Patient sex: M
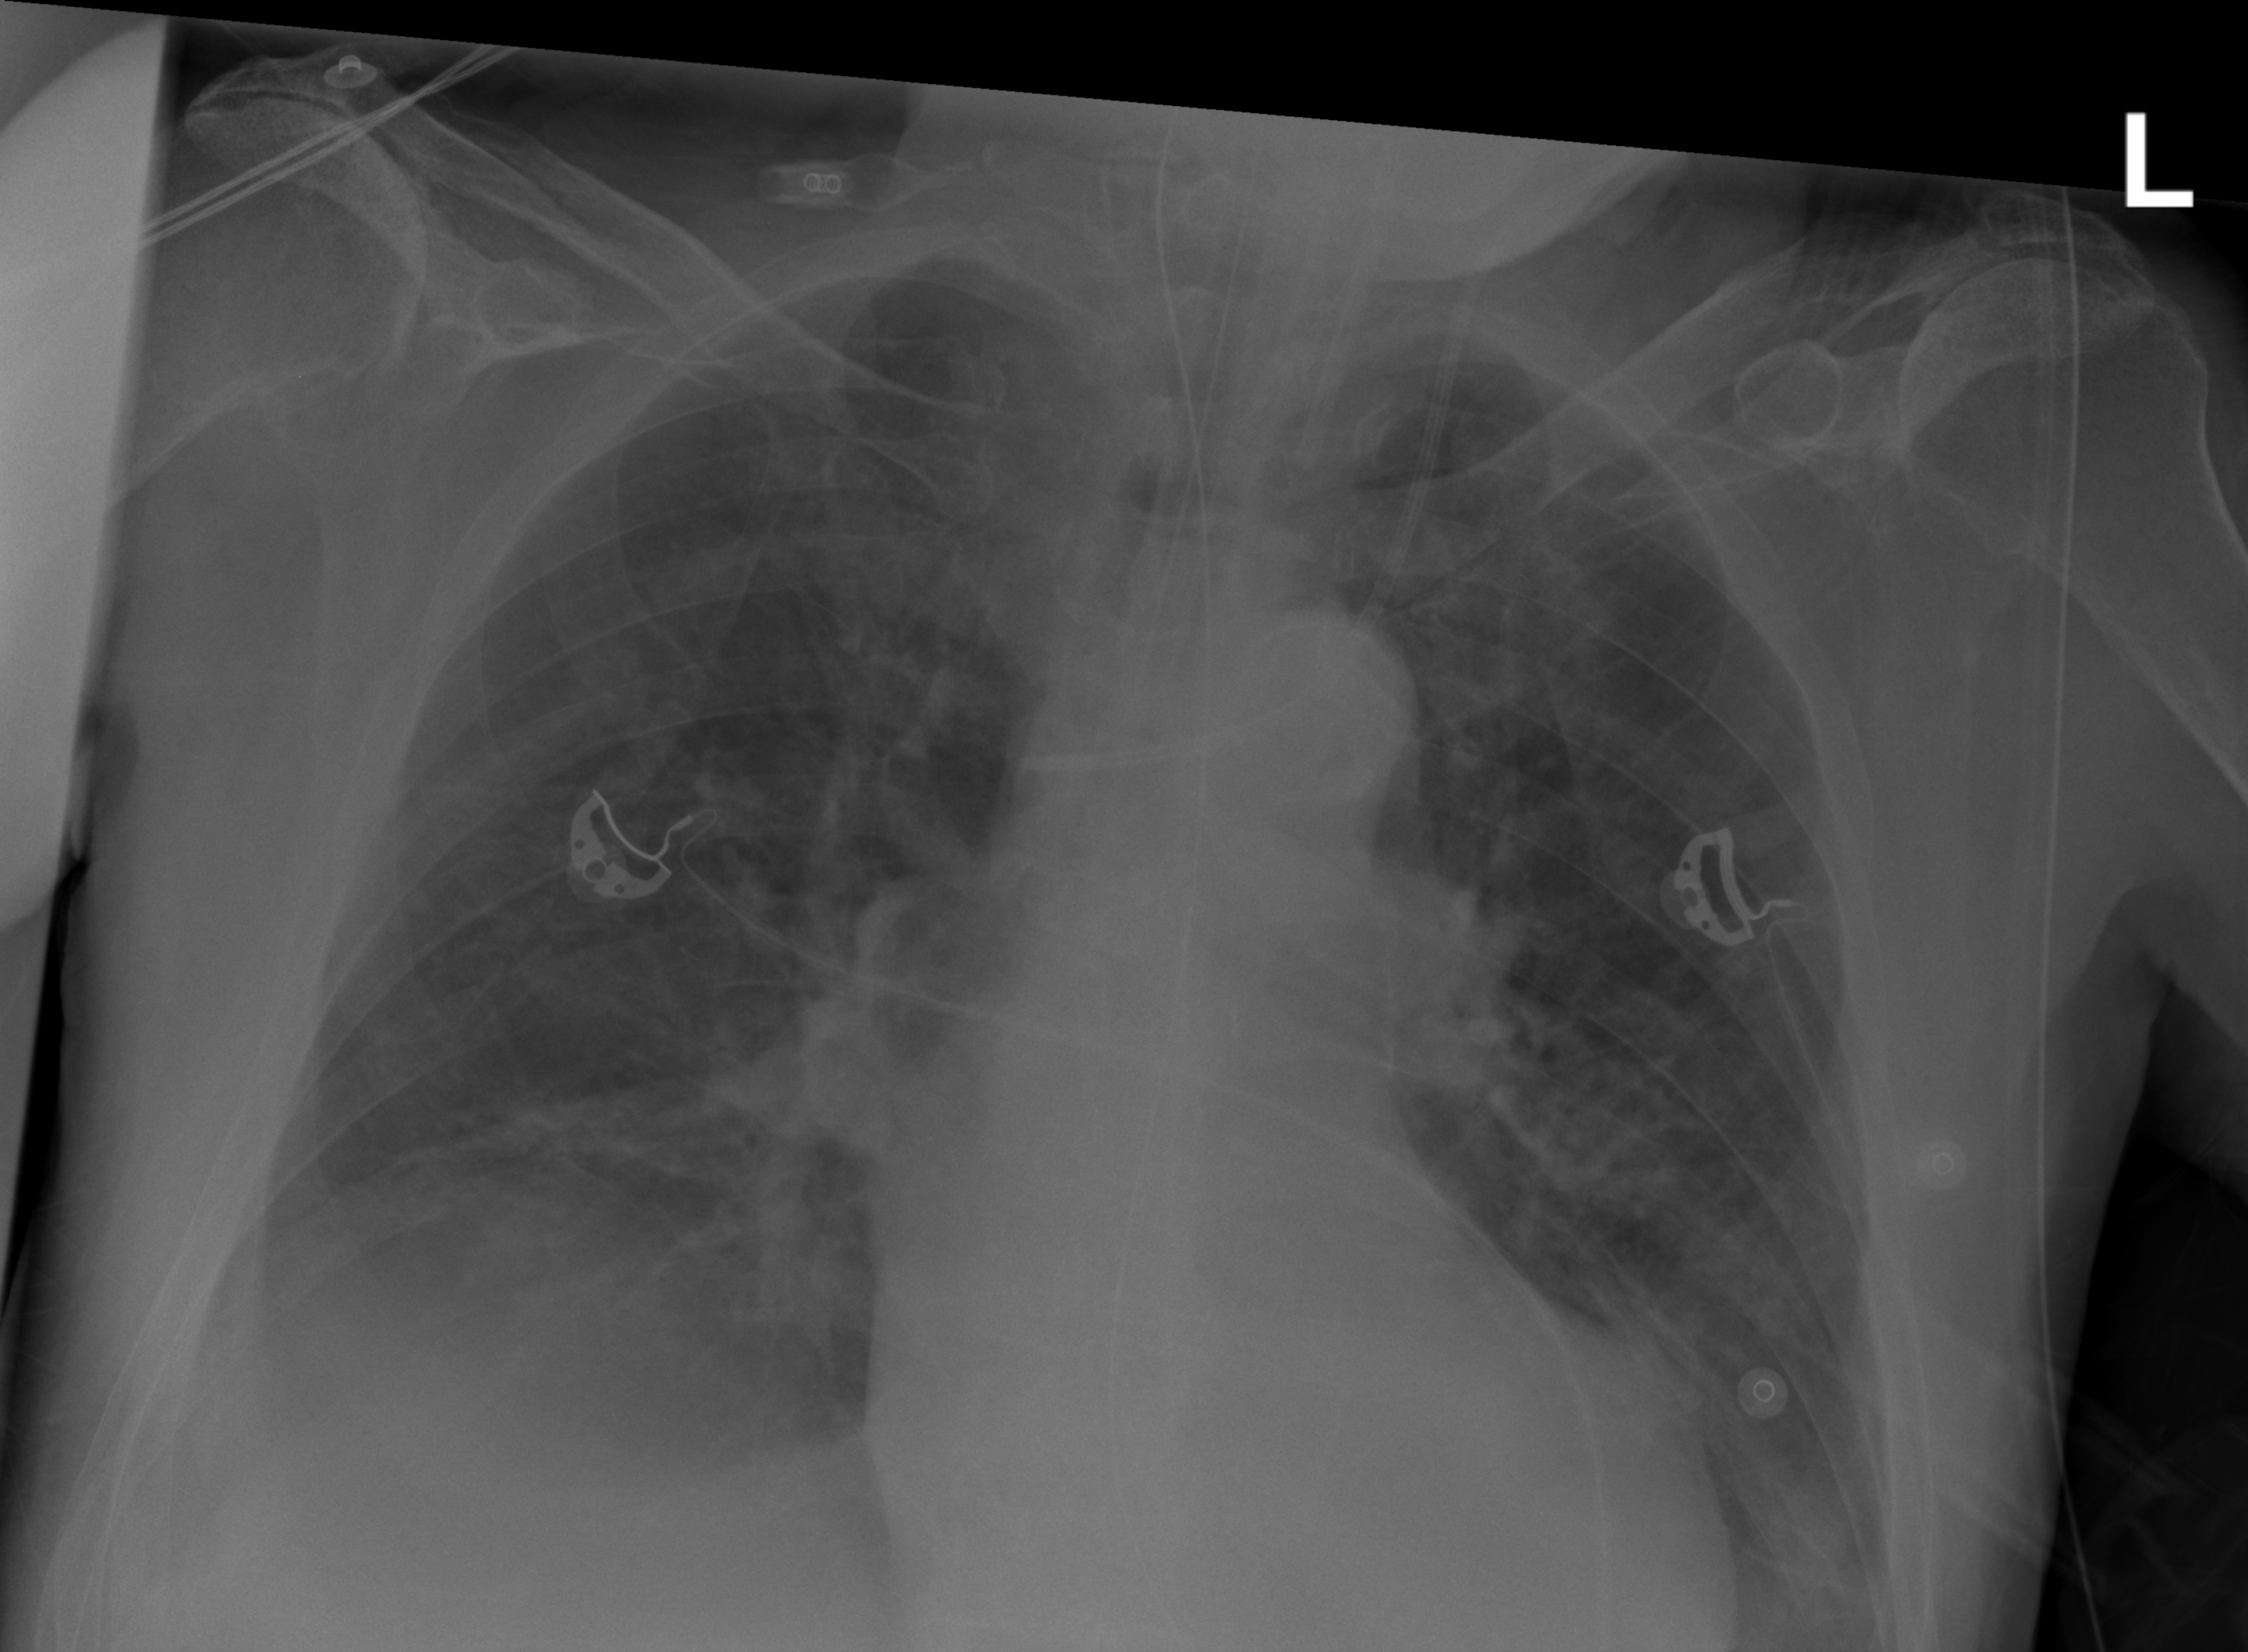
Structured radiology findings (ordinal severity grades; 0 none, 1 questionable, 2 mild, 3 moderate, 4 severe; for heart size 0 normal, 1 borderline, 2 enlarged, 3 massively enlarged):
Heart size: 1
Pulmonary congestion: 2
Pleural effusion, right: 2
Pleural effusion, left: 2
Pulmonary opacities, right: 2
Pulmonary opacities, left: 1
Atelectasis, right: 2
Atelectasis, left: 2